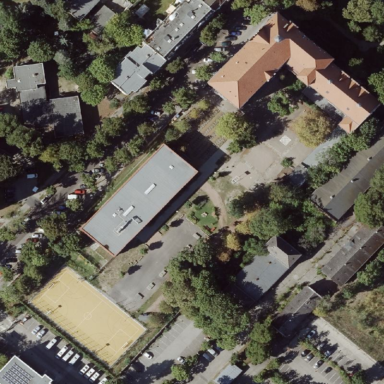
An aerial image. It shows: School.